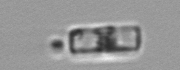
Label: Guinardia_delicatula